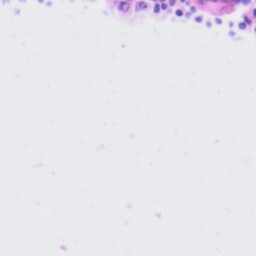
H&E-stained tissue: Tonsil